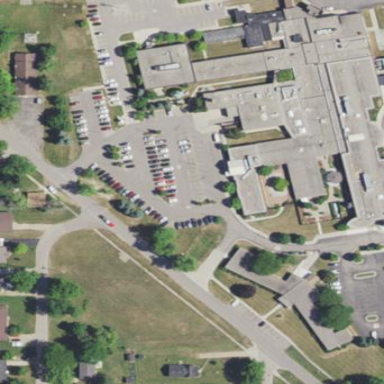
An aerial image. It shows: Healthcare facility identified as hospital.